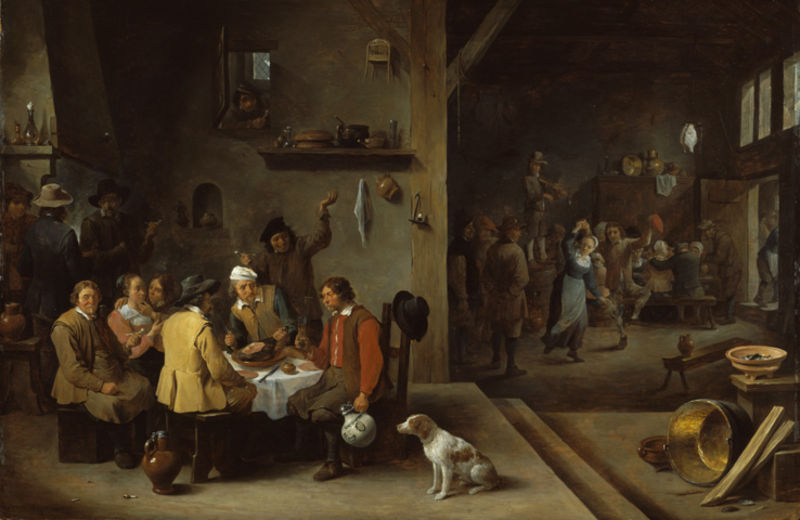
Titel: In der Schenke
Künstler: David d. J. Teniers
Standort: Karlsruhe
Institution: Staatliche Kunsthalle Karlsruhe
Schlagwörter: blue, celebration, chair, crowd, hat, men, oil, people, red, stairs, steps, white, window, women, arm, bench, black, chairs, dark, dress, frauen, green, group, interior, old, painting, room, seat, sitting, table, talk, wall, windows, woman, yellow, oil painting, servant, brown, dining, floor, pot, hand, wood, food, frau, life, man, girl, netherlands, peasant, water, light, color, shadow, cap, coat, realism, realist, dog, hats, beard, desk, glass, jacket, shelf, door, portraits, scene, happy, victorian, peasants, feast, mann, männer, party, rot, clothes, music, renaissance, seats, walls, pots, vases, musician, hut, bottle, cloth, cup, mug, northern, gelb, dutch, genre, eat, eating, farmers, neoclassical, pottery, humans, plate, pan, dance, dancing, jug, alcohol, beer, drink, poor, kissing, realistic, bar, drinking, hund, laughing, bowl, plank, planks, krug, bild, zimmer, can, tisch, meal, copper, inn, violin, kettle, tanz, brothel, indoor, dinner, busy, fiddle, inside, restaurant, nap, sessel, log, kitchen, many people, essen, bucket, 18th century, living room, jar, dringing, bruegel, workshop, fun, drinks, shef, brouwer, ostade, windoe, yelow, tavern, pub, merriment, 1800s, cluttered, meat, dim, regal, jugs, fest, kanne, ireland, ja, mean, tankard, topf, bowls, containers, schüssel, messer, wein, canine, stufe, werkbank, merry, server, dinner party, food party, dance party, clapping, carrafw, carrafe, ham, aleouse, alehouse, scena genere, danza, red shirt, activity, stiege, kneipe, bils, story telling, mullion, gobblet, gasthaus, brwond, establishment